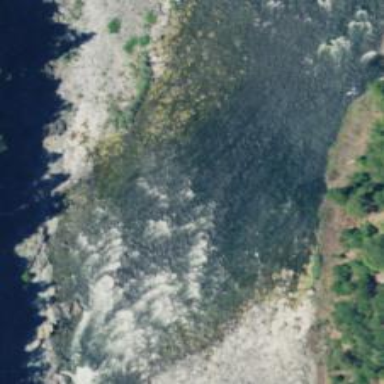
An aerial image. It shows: Scene featuring rapids in waterway.